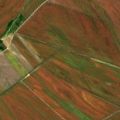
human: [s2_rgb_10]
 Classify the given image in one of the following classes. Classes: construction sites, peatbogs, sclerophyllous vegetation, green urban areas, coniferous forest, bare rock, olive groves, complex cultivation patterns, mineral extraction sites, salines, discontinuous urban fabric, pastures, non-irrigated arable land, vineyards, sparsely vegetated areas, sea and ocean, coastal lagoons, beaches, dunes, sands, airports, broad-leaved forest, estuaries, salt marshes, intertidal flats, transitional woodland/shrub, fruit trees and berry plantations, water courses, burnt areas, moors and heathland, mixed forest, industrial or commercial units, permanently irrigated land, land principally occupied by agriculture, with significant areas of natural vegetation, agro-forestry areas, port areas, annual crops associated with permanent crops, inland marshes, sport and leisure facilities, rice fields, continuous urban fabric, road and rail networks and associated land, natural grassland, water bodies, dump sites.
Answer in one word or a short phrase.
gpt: non-irrigated arable land